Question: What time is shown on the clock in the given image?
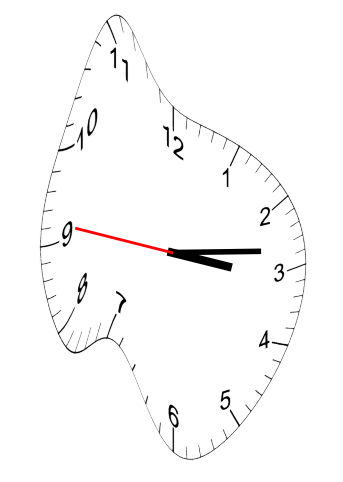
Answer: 03:13:46